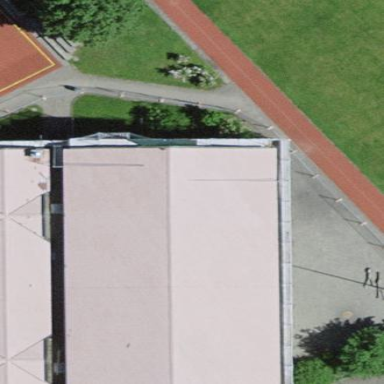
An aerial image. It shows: School building.